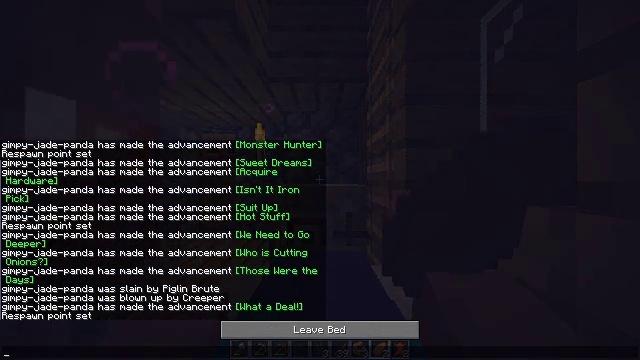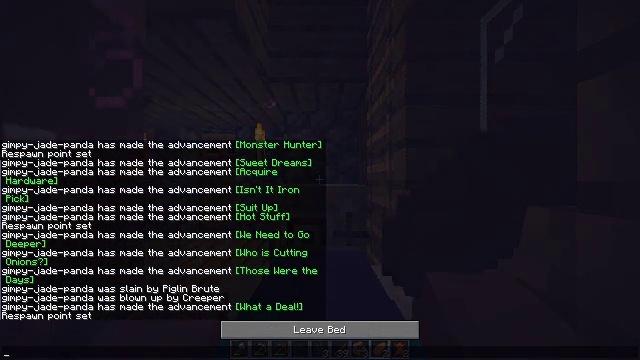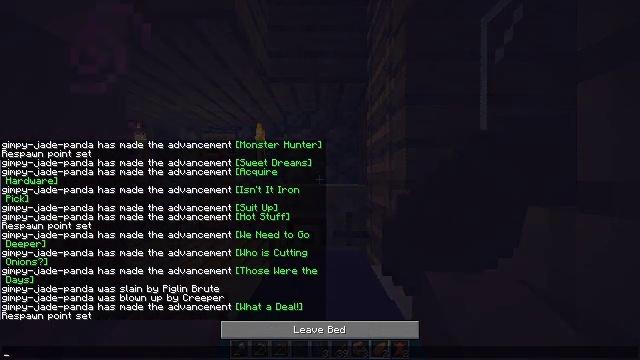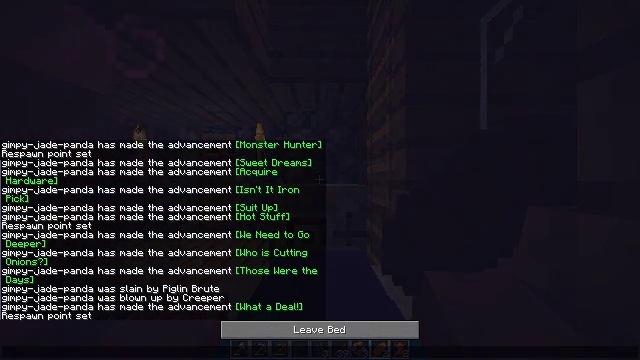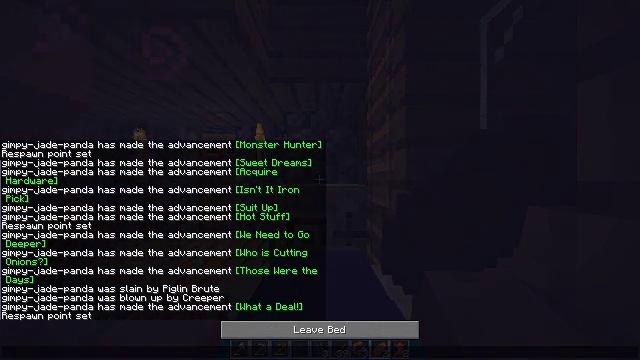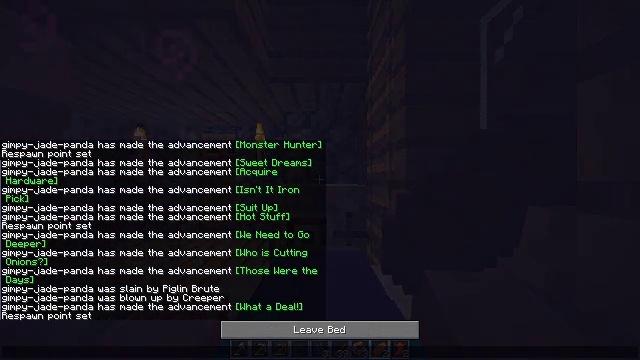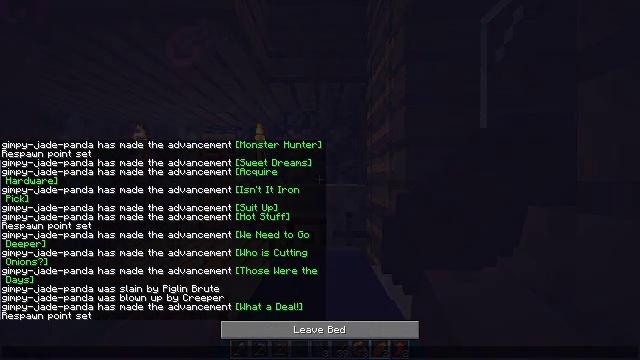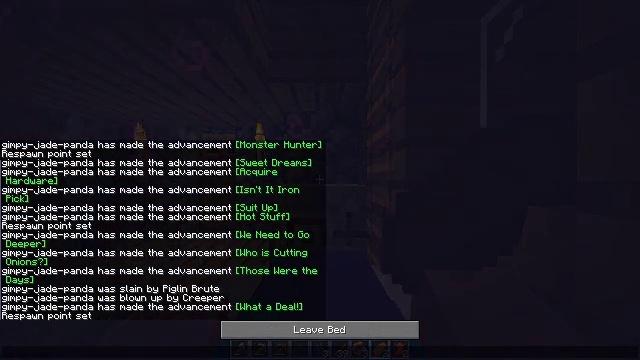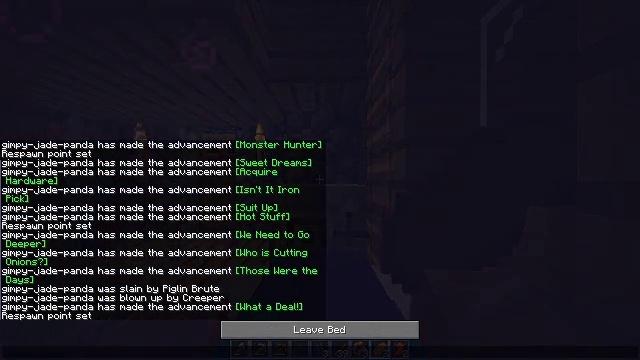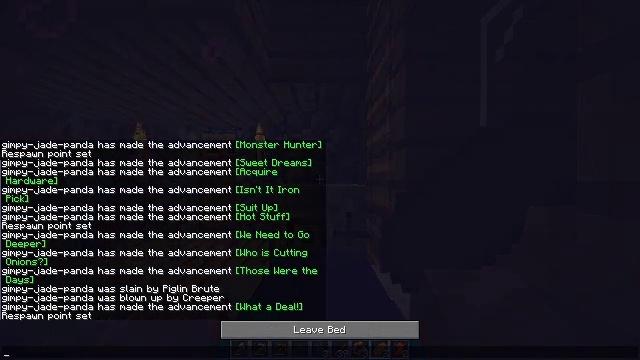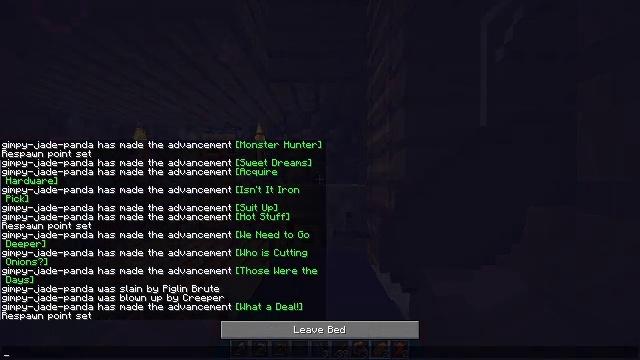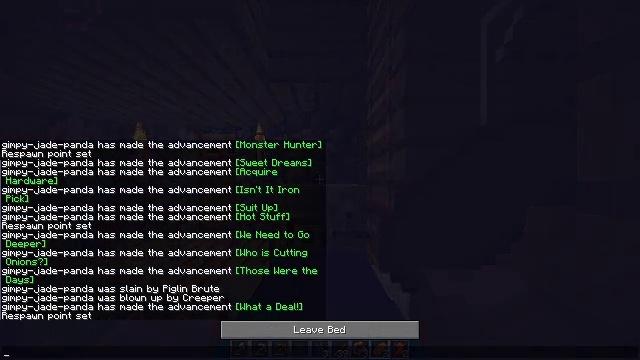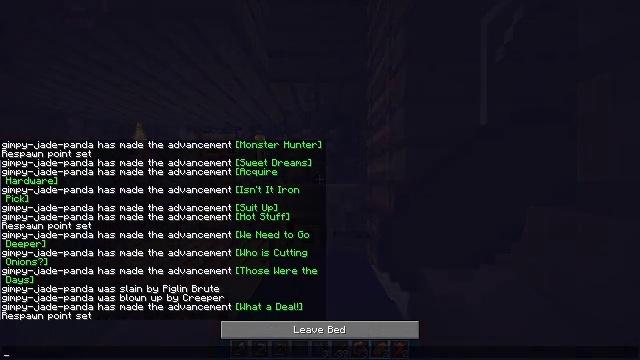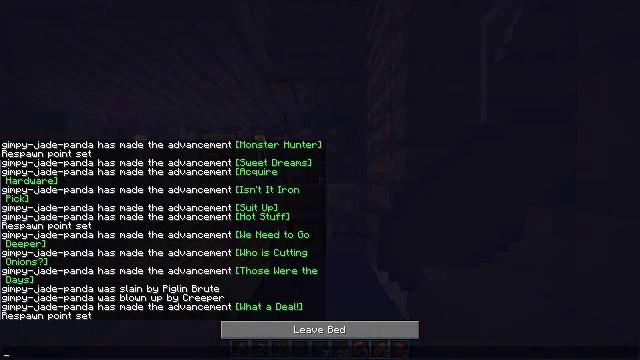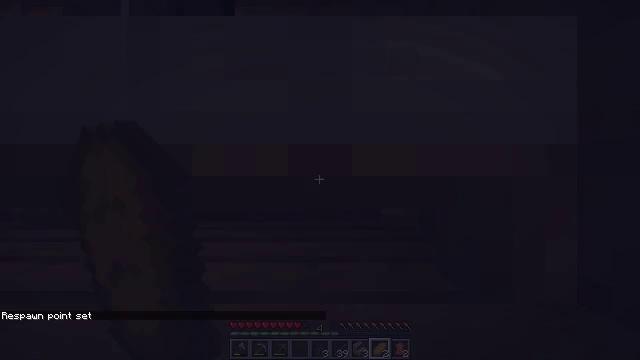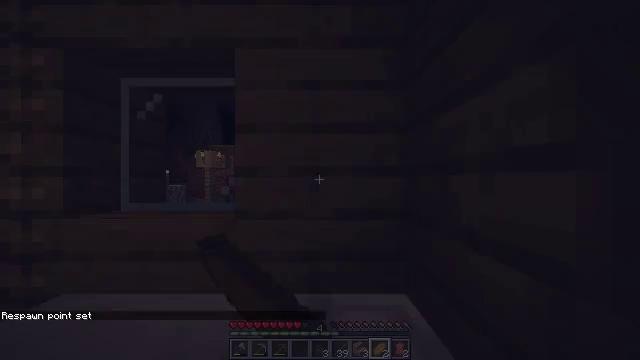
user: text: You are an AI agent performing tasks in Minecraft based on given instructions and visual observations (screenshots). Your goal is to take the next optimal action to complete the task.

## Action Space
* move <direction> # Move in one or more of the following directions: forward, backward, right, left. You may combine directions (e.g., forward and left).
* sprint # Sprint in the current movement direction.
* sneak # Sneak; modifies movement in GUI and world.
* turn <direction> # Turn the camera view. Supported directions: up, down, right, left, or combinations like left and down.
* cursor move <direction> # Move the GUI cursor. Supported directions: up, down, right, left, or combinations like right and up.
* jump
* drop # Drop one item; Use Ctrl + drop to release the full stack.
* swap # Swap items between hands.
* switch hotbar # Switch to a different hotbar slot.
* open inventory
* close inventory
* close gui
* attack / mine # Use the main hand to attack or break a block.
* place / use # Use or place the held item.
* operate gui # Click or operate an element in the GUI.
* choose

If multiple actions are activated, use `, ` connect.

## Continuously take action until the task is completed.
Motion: motion action
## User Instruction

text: Open the crafting table to make some arrows.
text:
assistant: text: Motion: no_op
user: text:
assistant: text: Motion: no_op
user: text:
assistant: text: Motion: no_op
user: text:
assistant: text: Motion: no_op
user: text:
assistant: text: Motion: no_op
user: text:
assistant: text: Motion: no_op
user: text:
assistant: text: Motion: no_op
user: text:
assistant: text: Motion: no_op
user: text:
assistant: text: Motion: no_op
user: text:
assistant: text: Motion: no_op
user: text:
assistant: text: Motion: no_op
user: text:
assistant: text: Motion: no_op
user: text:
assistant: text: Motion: no_op
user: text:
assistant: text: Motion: cursor move left and up
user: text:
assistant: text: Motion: close gui
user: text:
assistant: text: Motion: no_op
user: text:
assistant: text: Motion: no_op
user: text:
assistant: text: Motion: no_op
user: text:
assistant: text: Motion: no_op
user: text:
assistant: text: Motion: turn down
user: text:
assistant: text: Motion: no_op
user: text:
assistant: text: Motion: no_op
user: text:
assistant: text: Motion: no_op
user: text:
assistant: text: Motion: turn left
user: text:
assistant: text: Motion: turn left and down
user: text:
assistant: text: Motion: turn left and down
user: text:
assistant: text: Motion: turn left
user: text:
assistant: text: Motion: turn left and down
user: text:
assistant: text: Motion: no_op
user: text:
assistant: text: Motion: no_op